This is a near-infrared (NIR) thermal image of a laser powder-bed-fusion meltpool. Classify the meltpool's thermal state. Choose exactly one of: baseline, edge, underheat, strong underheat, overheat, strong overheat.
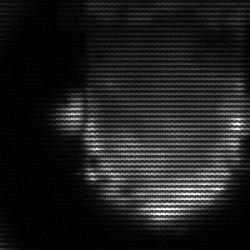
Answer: baseline